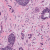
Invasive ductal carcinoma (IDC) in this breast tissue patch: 1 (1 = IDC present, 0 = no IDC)